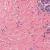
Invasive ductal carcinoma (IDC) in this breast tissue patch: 0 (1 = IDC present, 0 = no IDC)